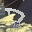
Label: 7